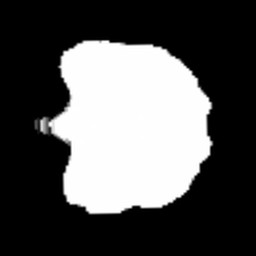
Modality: FA
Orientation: coronal
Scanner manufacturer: siemens
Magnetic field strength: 3 T
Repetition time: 3.6 s
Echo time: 0.092 s